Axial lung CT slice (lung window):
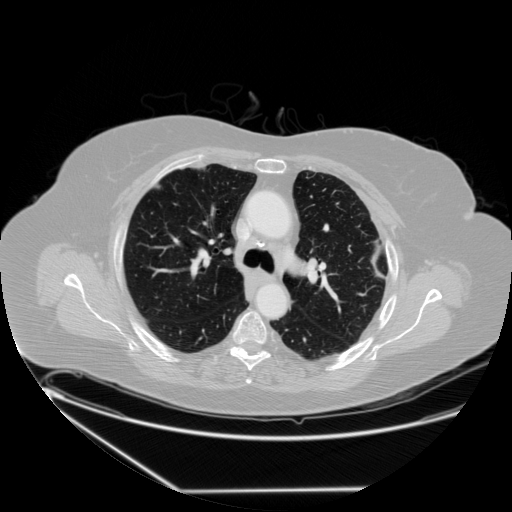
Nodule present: no